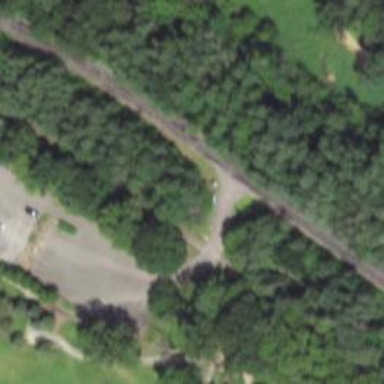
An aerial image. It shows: Asphalt cycleway crossing abandoned railway track. The crossing is unmarked.